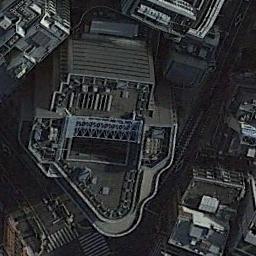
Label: commercial_area